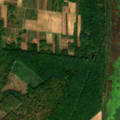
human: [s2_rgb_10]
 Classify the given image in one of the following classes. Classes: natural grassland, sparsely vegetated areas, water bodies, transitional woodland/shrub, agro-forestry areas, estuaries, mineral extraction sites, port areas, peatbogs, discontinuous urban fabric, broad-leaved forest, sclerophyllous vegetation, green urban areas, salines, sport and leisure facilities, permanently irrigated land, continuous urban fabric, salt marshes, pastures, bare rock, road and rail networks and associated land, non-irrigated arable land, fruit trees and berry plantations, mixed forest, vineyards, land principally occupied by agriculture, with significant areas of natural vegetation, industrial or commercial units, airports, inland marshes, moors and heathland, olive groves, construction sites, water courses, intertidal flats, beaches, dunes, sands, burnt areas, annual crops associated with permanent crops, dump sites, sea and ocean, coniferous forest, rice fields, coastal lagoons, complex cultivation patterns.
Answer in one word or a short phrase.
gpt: non-irrigated arable land, vineyards, broad-leaved forest, transitional woodland/shrub, water bodies